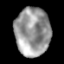
Tissue: lung
Cell type: Epithelial cells
Senescence score: 0.2395
Nuclear area (px): 1674
Mean DAPI intensity: 151.695